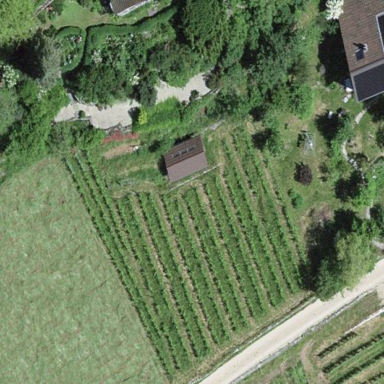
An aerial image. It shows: Vineyard.